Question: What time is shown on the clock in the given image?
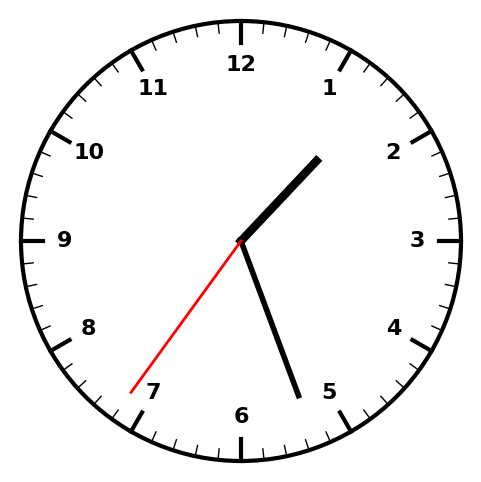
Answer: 01:26:36